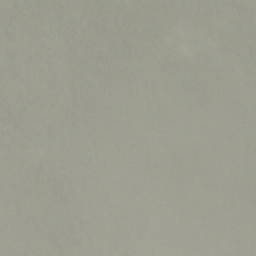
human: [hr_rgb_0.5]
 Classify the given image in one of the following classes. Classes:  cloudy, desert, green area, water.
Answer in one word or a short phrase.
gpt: cloudy